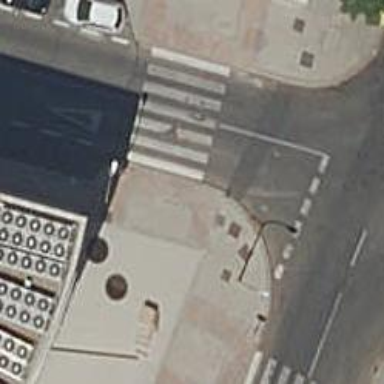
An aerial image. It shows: Sidewalk.